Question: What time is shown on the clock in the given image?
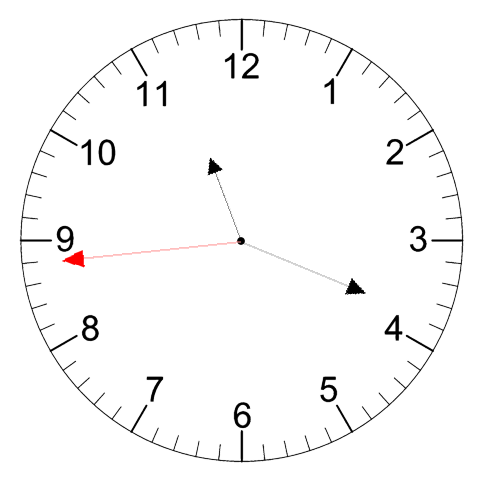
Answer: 11:18:44